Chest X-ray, AP view. Patient: 48 years old, sex F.
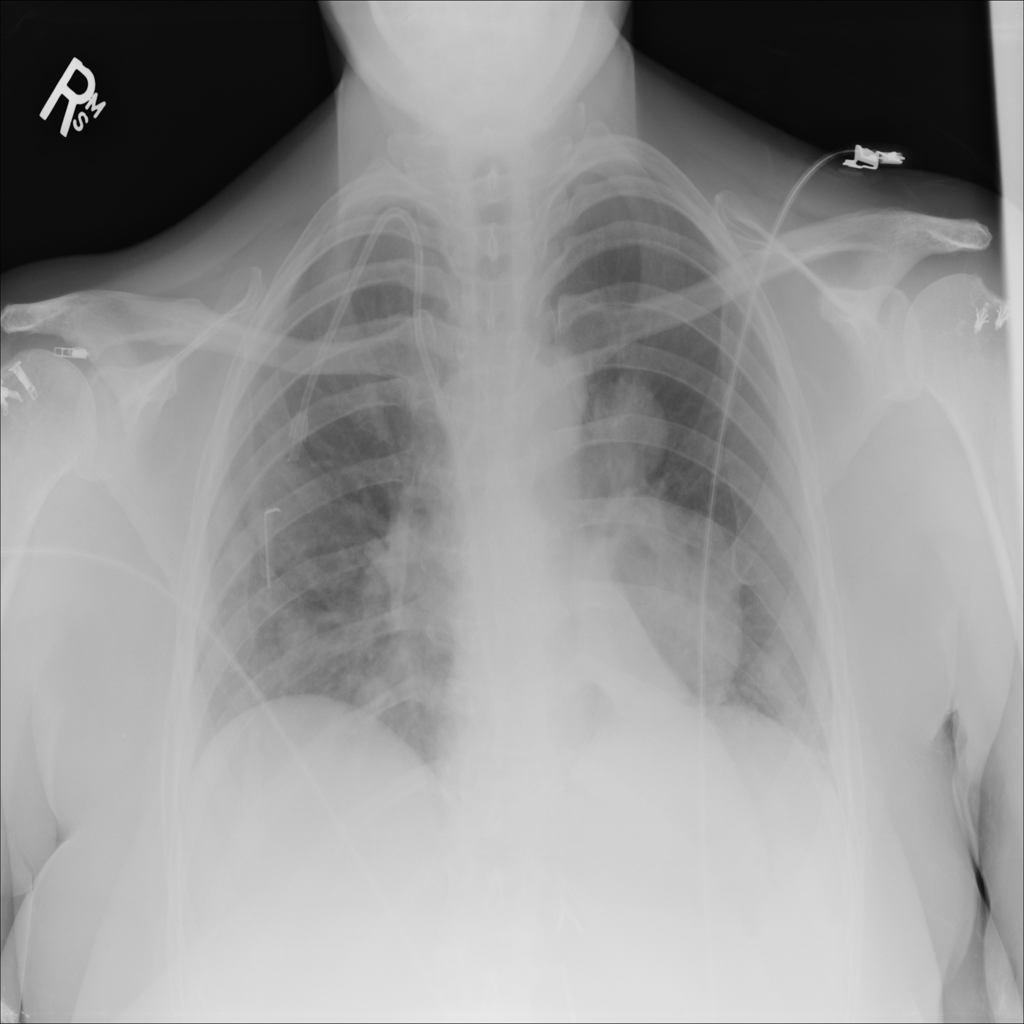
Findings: Mass